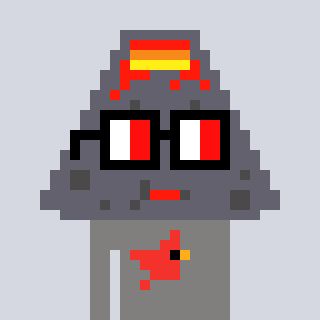
a pixel art character with square glasses with black frames and red eyes, a volcano-shaped head and a bluegrey-colored body on a cool background